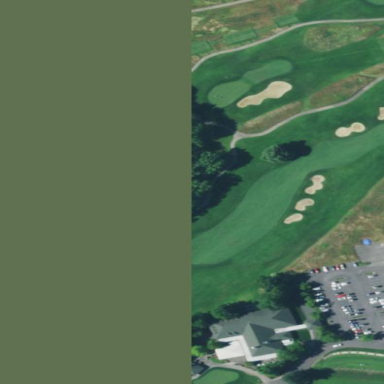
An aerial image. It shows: Area of rough grass used for golf.